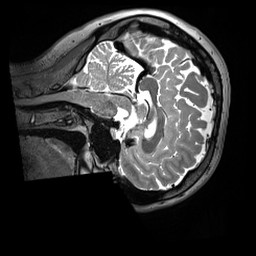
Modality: T2w
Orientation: sagittal
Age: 22
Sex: female
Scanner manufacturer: siemens
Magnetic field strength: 3 T
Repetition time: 3.2 s
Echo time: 0.408 s